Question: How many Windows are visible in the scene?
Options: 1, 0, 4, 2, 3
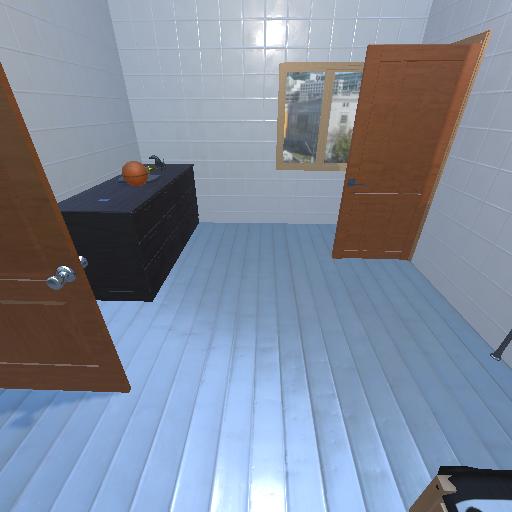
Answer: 1